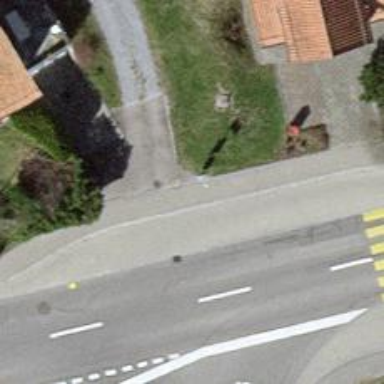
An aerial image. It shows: Bus stop with platform for public transport.